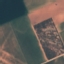
Land use / land cover: AnnualCrop